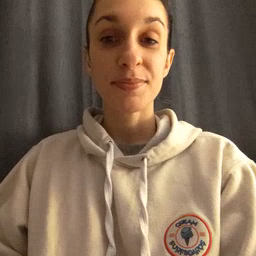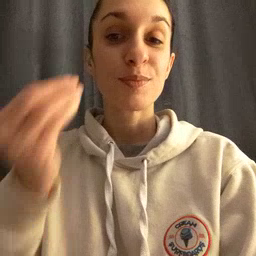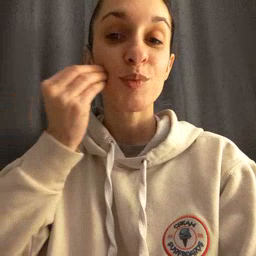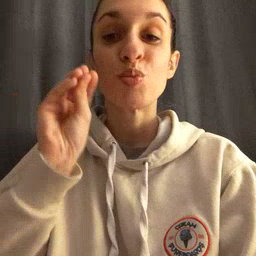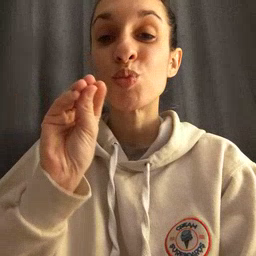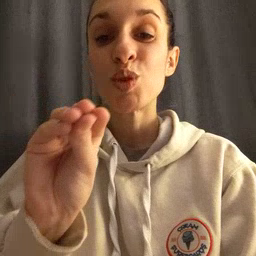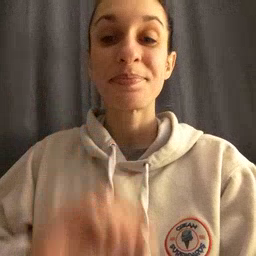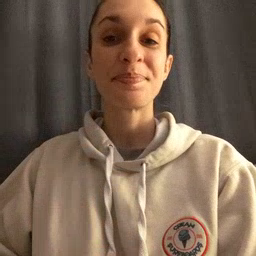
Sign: kiss